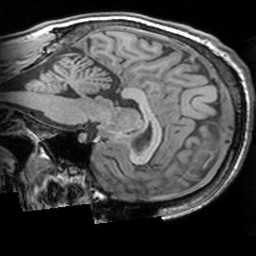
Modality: T1w
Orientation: sagittal
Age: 34
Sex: male
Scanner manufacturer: siemens
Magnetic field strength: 3 T
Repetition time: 1.63 s
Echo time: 0.00311 s